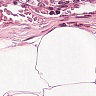
Metastatic tissue present: no